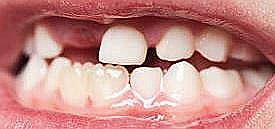
Condition: hypodontia